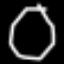
Label: octagon